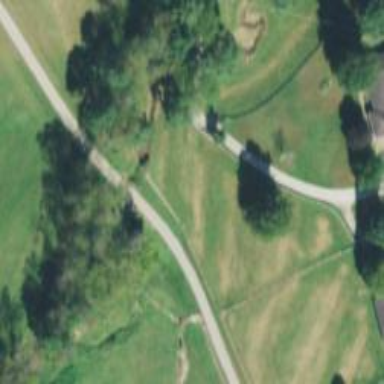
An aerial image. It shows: Driveway.